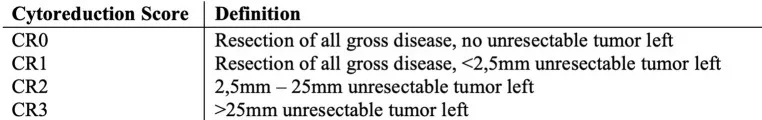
CR Scale. Completeness of CRS.
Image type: chart (chart)